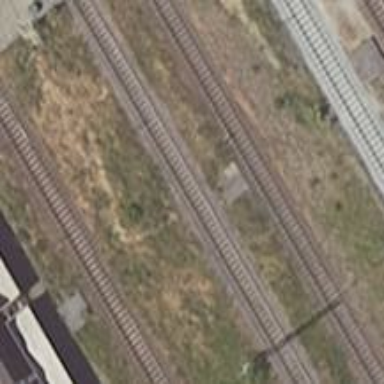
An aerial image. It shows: Railway signal.